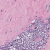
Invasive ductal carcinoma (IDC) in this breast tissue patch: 0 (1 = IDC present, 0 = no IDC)